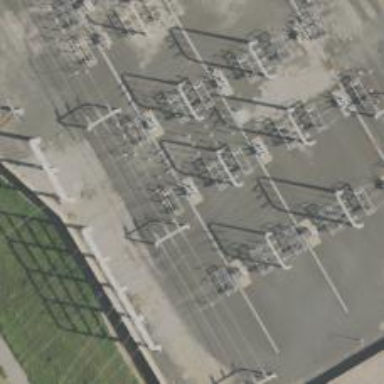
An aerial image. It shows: Switch used for power control.